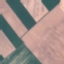
Land use / land cover class: AnnualCrop